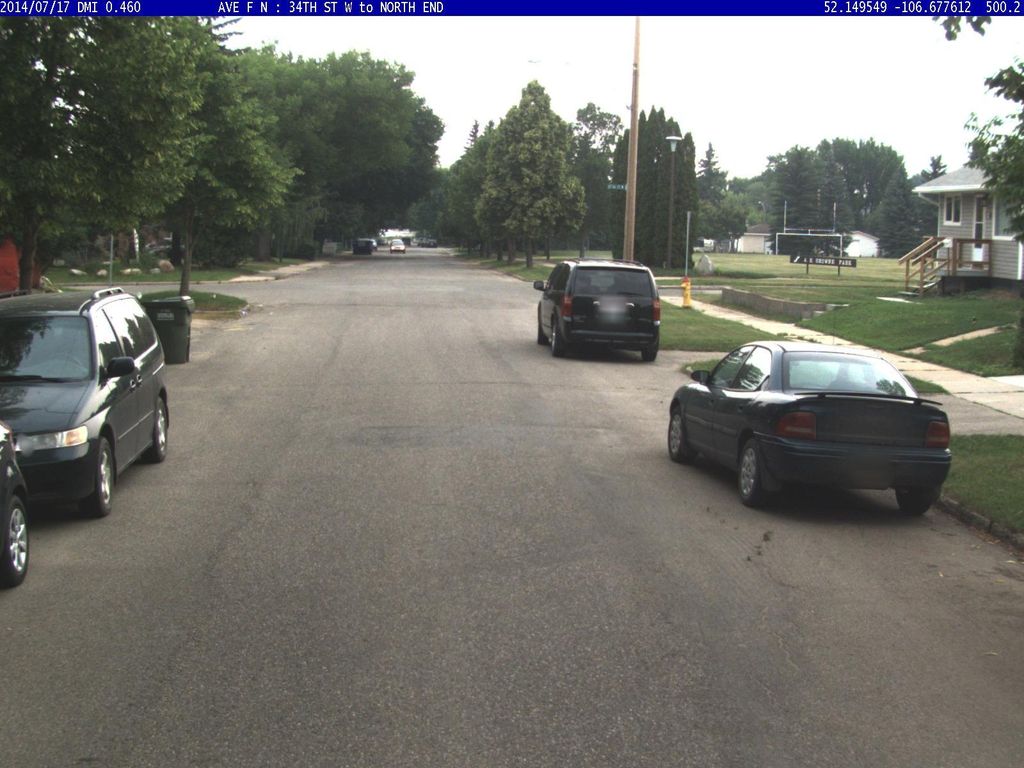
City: saskatoon